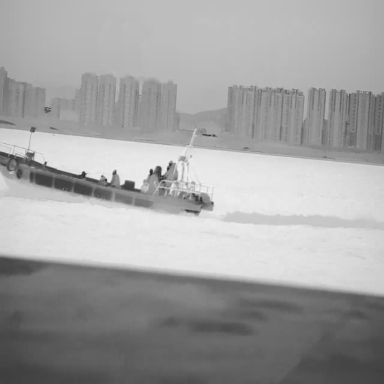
There is a bulk_carrier in the infrared image.